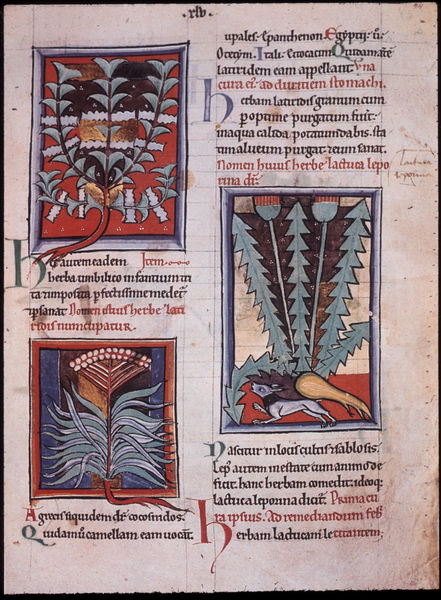
Titel: Medizinische und kräuterkundliche Texte: Herbarium (von Pseudo-Apuleius), De herbis feminis (von Pseudo-Dioscorides), De medicina ex animalibus (von Sextus Placitus)
Institution: London, British Library
Schlagwörter: blau, blätter, grün, grau, blüten, hund, rot, tiere, rahmen, bild, gold, pflanzen, löwenzahn, schrift, seite, text, buchstaben, buchseite, zacken, initialien, dolde, lateinisch, buchmalerei, h